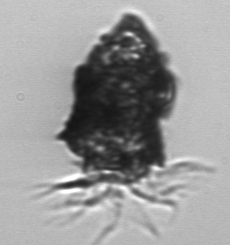
Label: Tintinnopsis